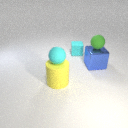
large blue metal cube to the right of large yellow rubber cylinder